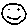
Label: smiley face